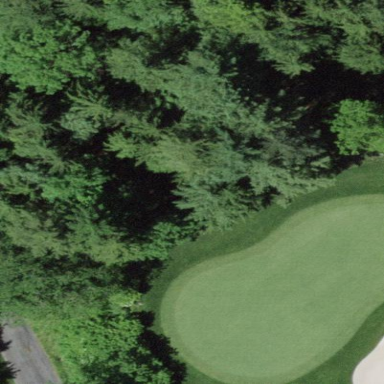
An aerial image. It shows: Golf green.